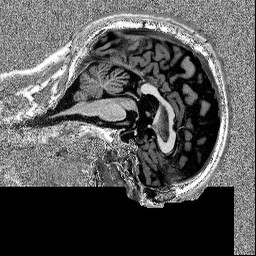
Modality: MP2RAGE
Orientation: sagittal
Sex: male